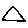
Label: triangle